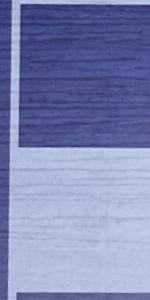
Label: Empty